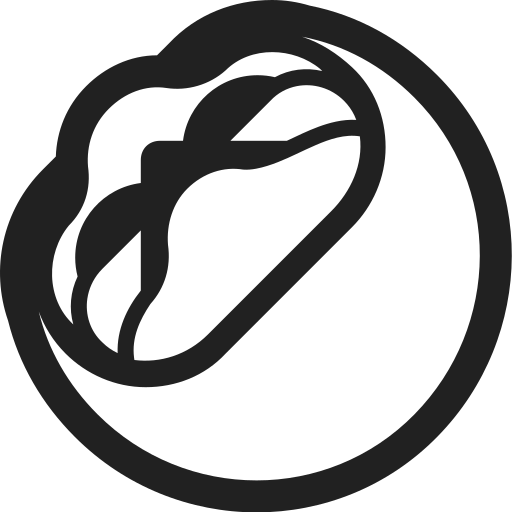
stuffed flatbread high contrast